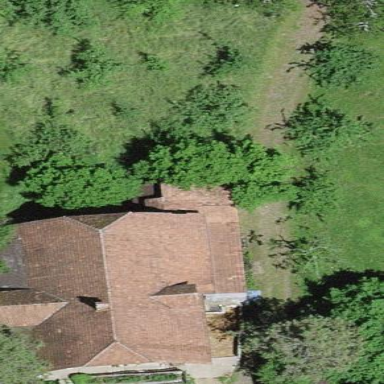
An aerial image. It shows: Farm building.